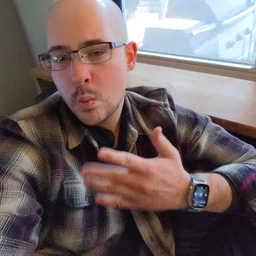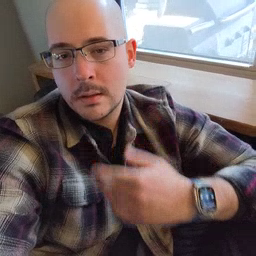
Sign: wait